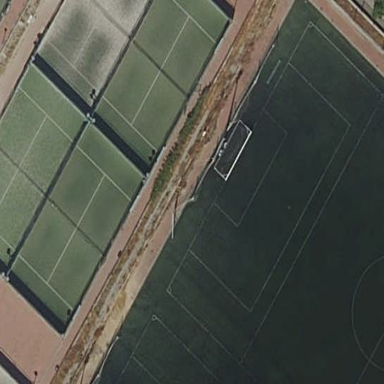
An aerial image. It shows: Artificial turf pitch for leisure land.